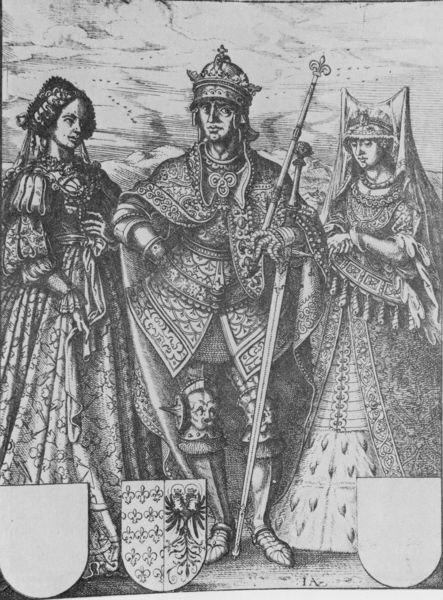
Titel: Bildnis von Kaiser Ludwig dem Frommen
Künstler: Jost Amman
Institution: (Seriendruck)
Schlagwörter: adler, gruppe, himmel, mann, umhang, wolken, frauen, menschen, blumen, damen, frau, grau, hut, kleid, kleider, männer, nase, schwarz, skizze, weiss, zeichnung, blick, schleier, wolke, haube, mode, hermelin, herr, portrait, porträt, gewand, mantel, adel, mutter, gotik, krone, puffärmel, renaissance, seide, deutschland, kopfbedeckung, stab, kette, hof, gefolge, kaiser, könig, lanze, ornamente, schild, druck, stich, schilder, schwarzweiß, schwert, waffen, soldat, waffe, reihe, helm, stiefel, herrscher, lilie, ritter, rüstung, ganzfigur, ganzfiguren, tracht, wappen, mittelalter, herzog, feldherr, königin, monarch, kupferstich, tierkopf, zepter, szepter, schwarz/weiß, maximilian, doppeladler, dreiergruppe, schwerrt, wappenschild, hofdamen, 3gotik, hoffrauen, mednwschen